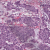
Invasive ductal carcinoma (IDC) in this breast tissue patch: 1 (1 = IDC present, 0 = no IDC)